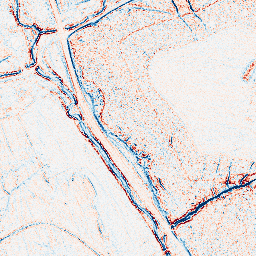
Category: edge_preserving
Decomposition family: bilateral
Decomposition parameters: d: 5
sigma_color: 75
sigma_space: 100
Upsampling method: regularized
Upsampling parameters: scale: 2
lambda_reg: 0.01
Upsampling scale: 2